Question: I have been designing a database system for where I work to help some of our advisers select appropriate products quickly over the phone.
I have all the tables setup with all the information ( as provided by a colleague).
I have run into an issue as there is a magnitude of criteria that could possibly be applied. I have only ever done a single criteria. What would be the best method to filter down the list of products.
Below is a screenshot of our User interface with the number of the criteria.

The product name list is populated upon the user selecting the brand name. The option buttons then allow the user to filter down the list as much as possible.
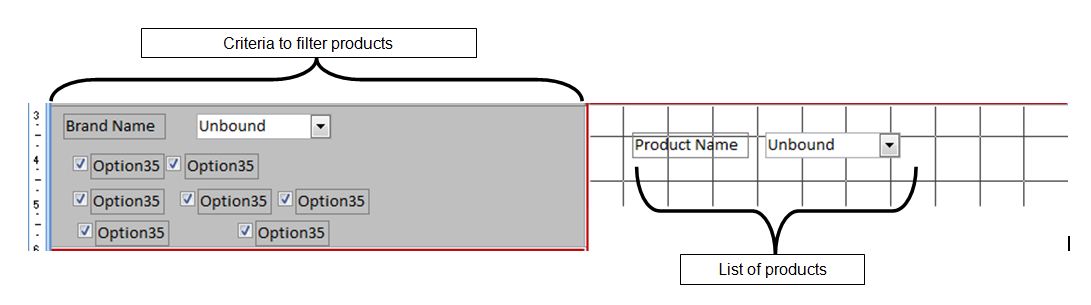
Answer: I do something similar in an Access database app at work. The way I do it is to have a bunch of criteria at the top of my form, like you do on the left side of your image, to have a button after all the criteria, and then to have a datasheet subform to show all the found matches given the criteria.
The subform would be bound to a data source which would be a SQL query like the following:
'''
select *
from tbl_products
where brand_name = [Forms]![MyForm]![BrandName]
and option_1 = [Forms]![MyForm]![Option1]
and option_2 = [Forms]![MyForm]![Option2]
...
'''
And you would need a little VBA event handler to handle the click event on the button to just refresh the subform. That would automatically re-run the above query and show all matching products.
A little complication though: you would need to decide what it means to leave one of the options unchecked. Does it mean 'no, I don't want this option', or does it mean 'I don't know what the choice is for this option'? If the latter, I would probably use a group of three radio buttons ('Yes', 'No', 'Don't know') instead of a checkbox, for clarity. Sure, it's a little more complicated for you the form developer, but it's more clear for the user.